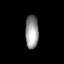
Tissue: lung
Cell type: Smooth muscle cells
Senescence score: 0.5706
Nuclear area (px): 432
Mean DAPI intensity: 150.22